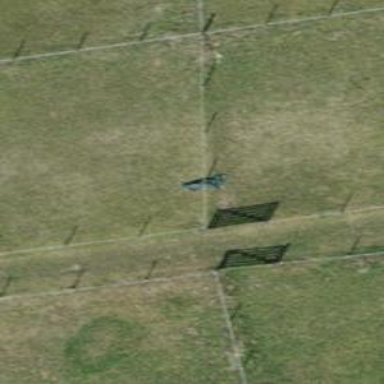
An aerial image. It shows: Gate.